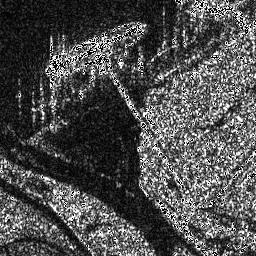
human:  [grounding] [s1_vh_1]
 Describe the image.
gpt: In the satellite image, there is  <ref>1 large ship </ref> <box>[[16, 7, 58, 30, 0]]</box> located at top.